Question: I'm getting this error when I try to declare a method:

Here's the code:
'''
NSNotificationCenter.defaultCenter().addObserver(self, selector: Selector("itemDroppedOnCharacter:"), name: "onTargetDropped", object: nil)
func itemDroppedOnCharacter(notif: AnyObject) {
print("Item Dropped On Character")
}
'''
What am I doing wrong?
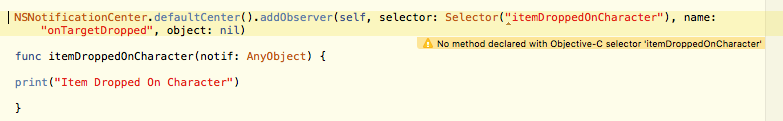
Answer: Selectors have changed with Xcode 7.3. You need to explicitly declare the selector that belongs to your class:
'''
class MyClass {
func someFunc() {
NSNotificationCenter.defaultCenter().addObserver(self, selector: #selector(MyClass.itemDroppedOnCharacter(_:)), name: "onTargetDropped", object: nil)
}
@objc func itemDroppedOnCharacter(notif: AnyObject) {
print("Item Dropped On Character")
}
}
'''
You can also have 'MyClass' inherit from 'NSObject' if you don't want to add '@objc' to expose the selector to Objective-C:
'''
class MyClass: NSObject {
func someFunc() {
NSNotificationCenter.defaultCenter().addObserver(self, selector: #selector(MyClass.itemDroppedOnCharacter(_:)), name: "onTargetDropped", object: nil)
}
func itemDroppedOnCharacter(notif: AnyObject) {
print("Item Dropped On Character")
}
}
'''